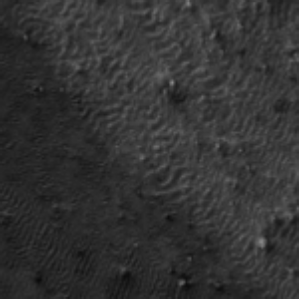
Label: frost